Field crop: maize
Growth stage: 1
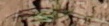
Species: lolium